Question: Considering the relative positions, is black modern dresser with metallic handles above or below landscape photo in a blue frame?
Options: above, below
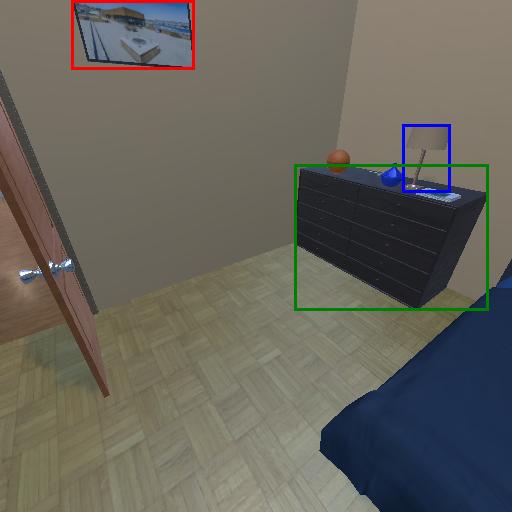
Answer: above